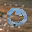
Label: 0